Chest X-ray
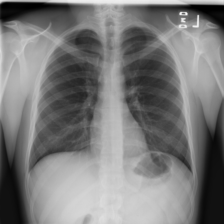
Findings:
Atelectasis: negative
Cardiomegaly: negative
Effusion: negative
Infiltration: negative
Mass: negative
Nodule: negative
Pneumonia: negative
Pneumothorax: negative
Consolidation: negative
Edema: negative
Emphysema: negative
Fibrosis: negative
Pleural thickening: negative
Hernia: negative